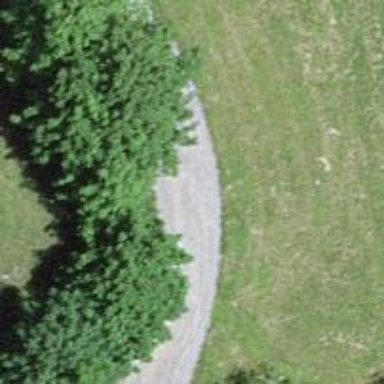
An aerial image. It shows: Unclassified road with pebblestone surface.